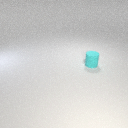
small cyan rubber cylinder